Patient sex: F
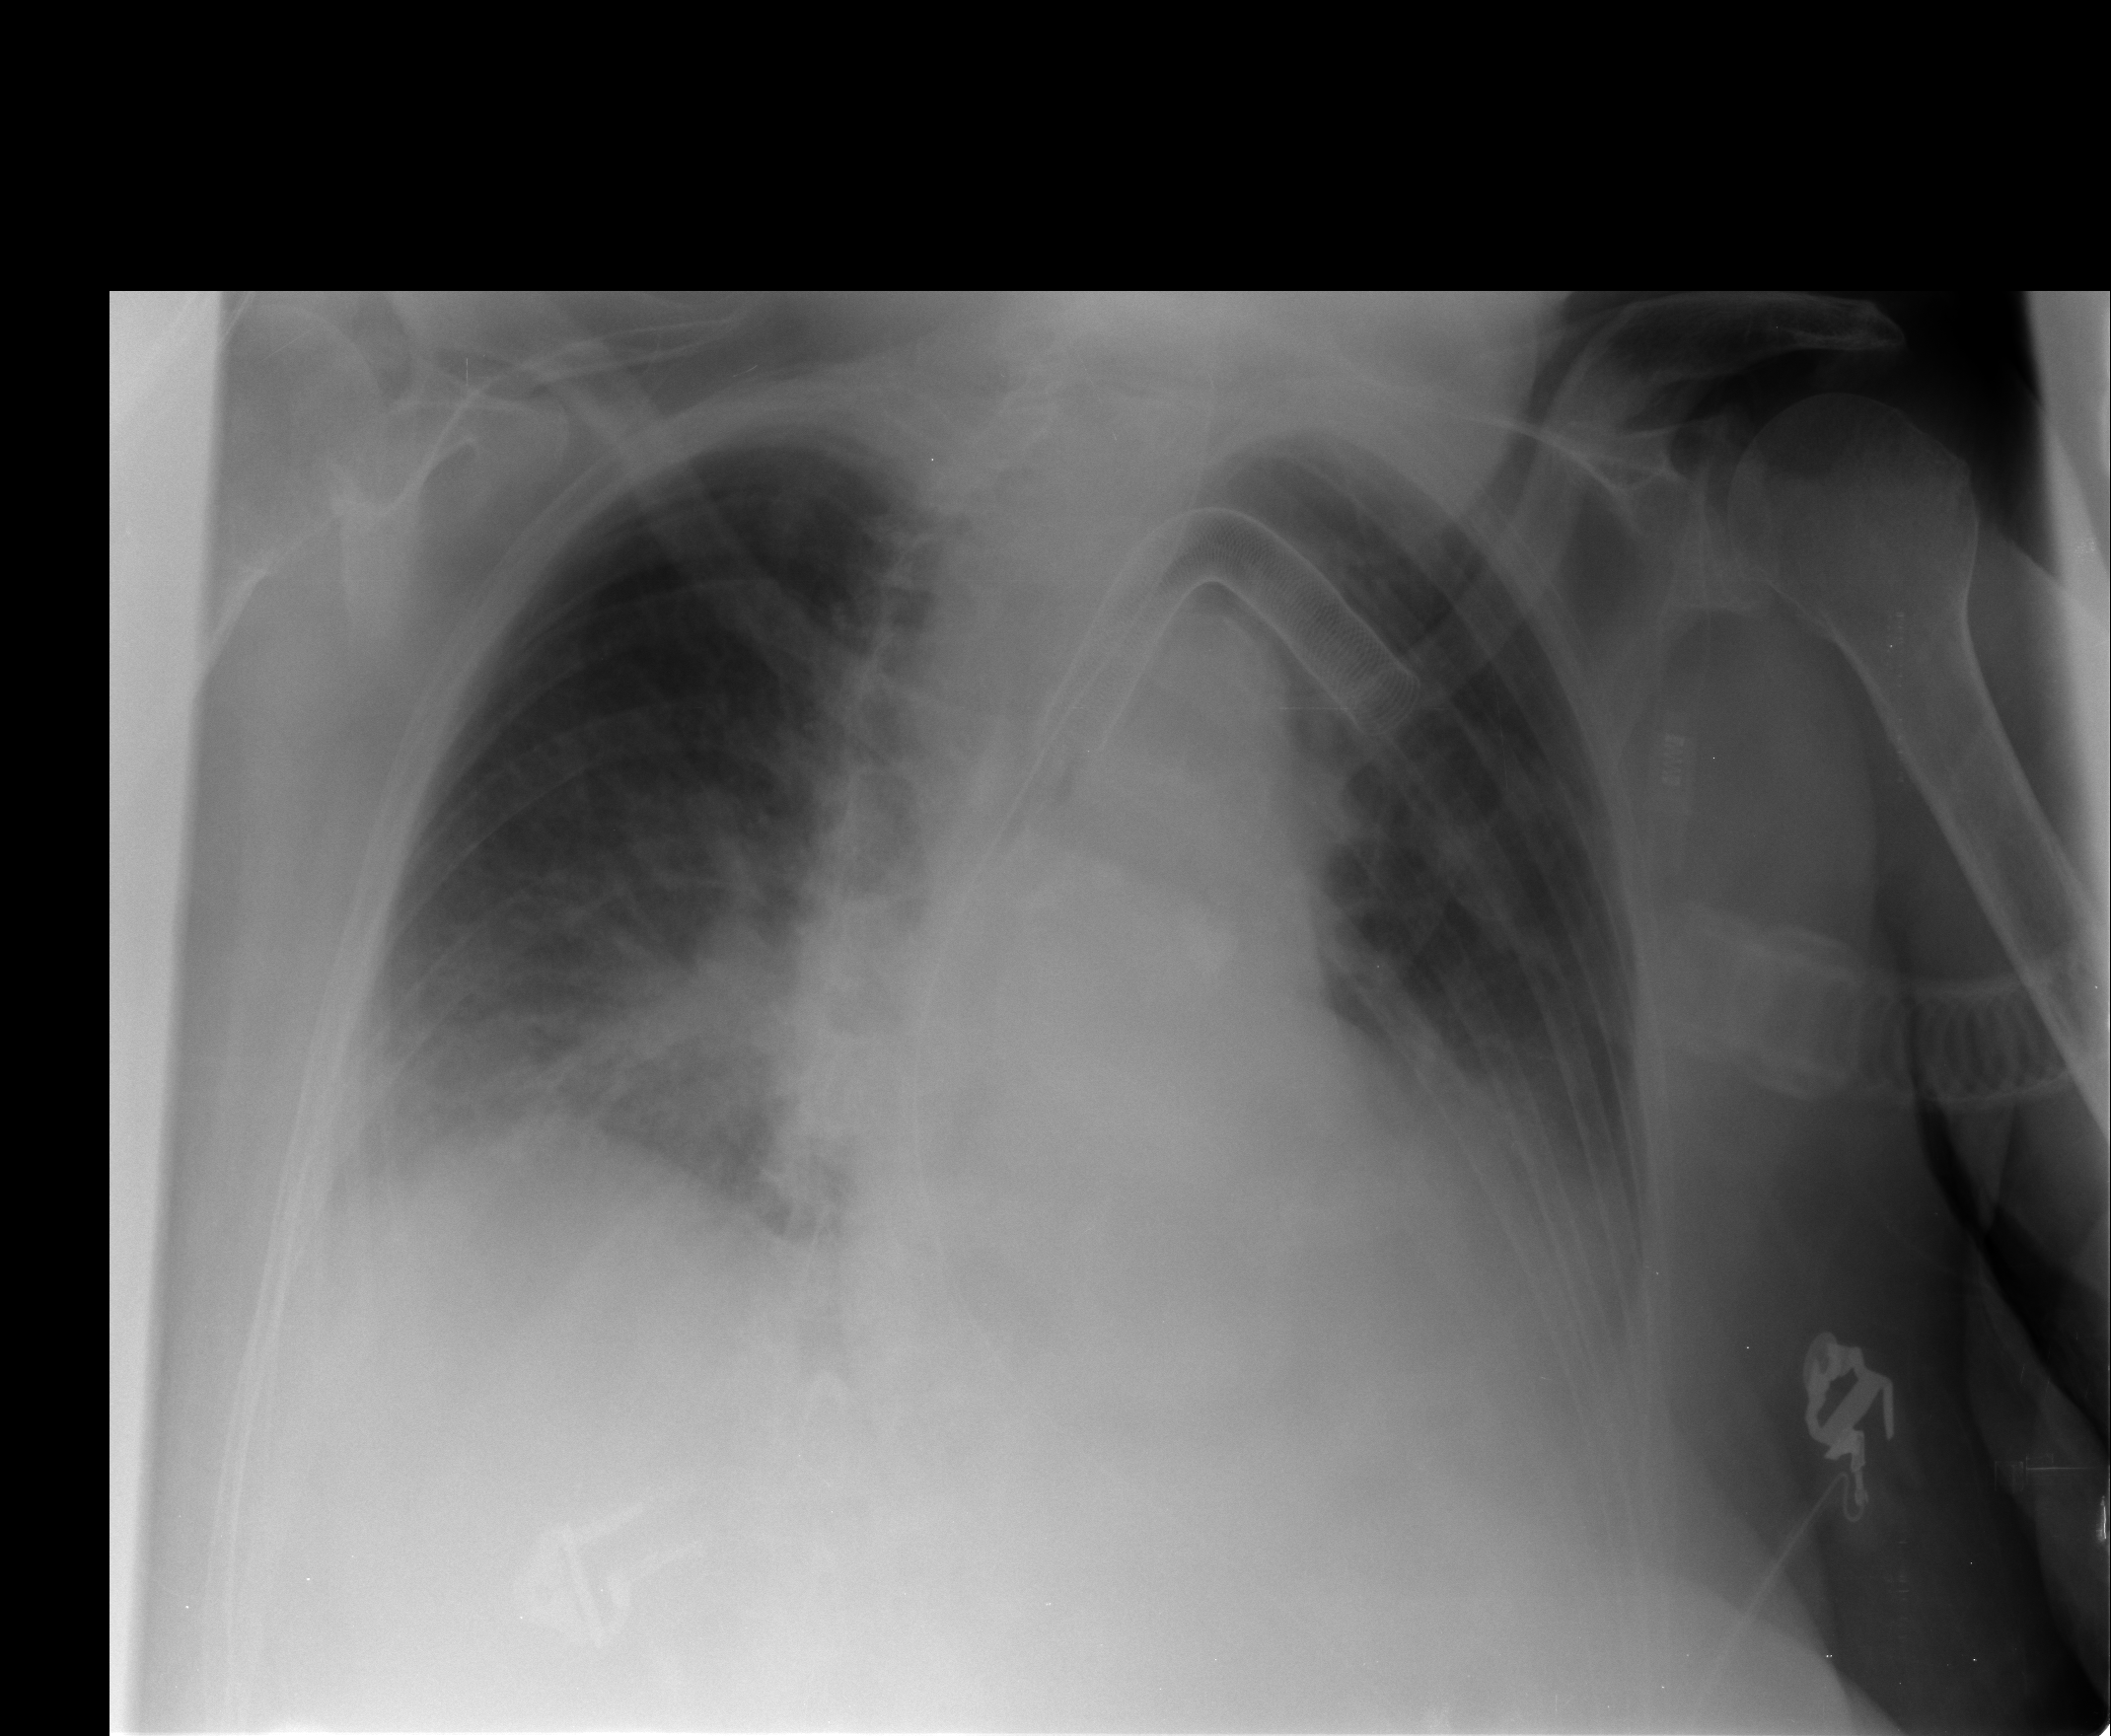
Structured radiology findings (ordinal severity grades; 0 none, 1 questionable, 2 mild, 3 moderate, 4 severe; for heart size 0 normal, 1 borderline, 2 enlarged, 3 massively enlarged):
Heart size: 2
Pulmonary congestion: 2
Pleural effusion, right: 2
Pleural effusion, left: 2
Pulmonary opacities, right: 2
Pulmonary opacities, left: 2
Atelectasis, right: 2
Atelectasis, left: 2